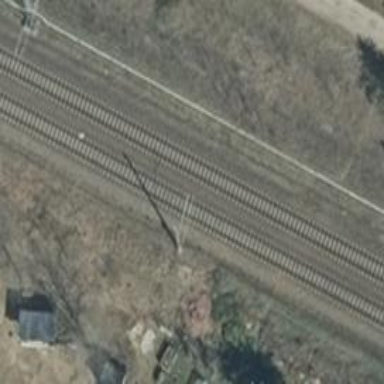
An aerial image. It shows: Railway milestone with catenary mast.